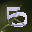
Label: 5